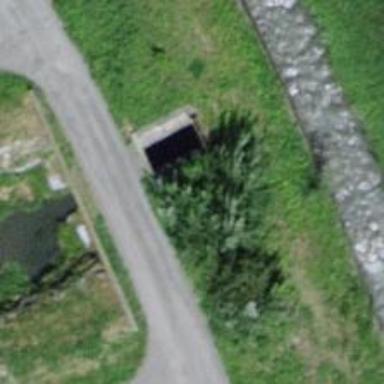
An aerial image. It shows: Sluice gate on waterway.